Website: home-depot
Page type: payment
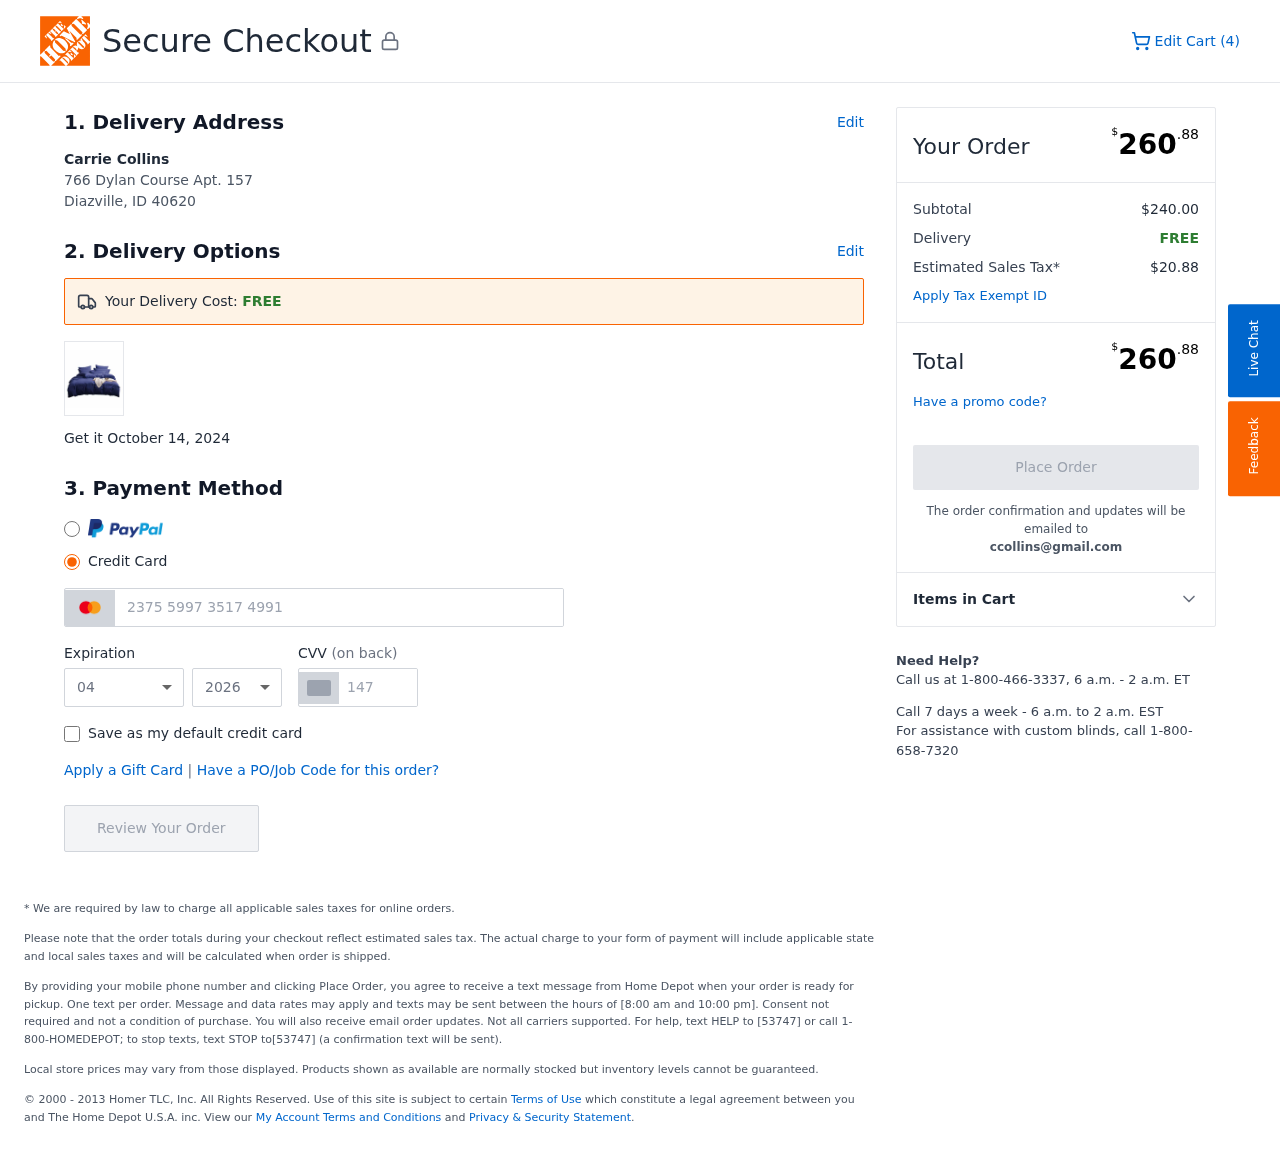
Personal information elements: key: PII_CARD_CVV
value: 147
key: PII_CARD_EXPIRY_MONTH
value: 04
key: PII_CARD_EXPIRY_YEAR
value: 26
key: PII_CARD_NUMBER
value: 2375 5997 3517 4991
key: PII_CITY_STATE_ZIP
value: Diazville, ID 40620
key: PII_EMAIL
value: ccollins@gmail.com
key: PII_FULLNAME
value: Carrie Collins
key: PII_STREET
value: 766 Dylan Course Apt. 157
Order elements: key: ORDER_NUM_ITEMS
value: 4
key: ORDER_DELIVERY_DATE
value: October 14, 2024
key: ORDER_TOTAL
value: $260.88
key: ORDER_SUBTOTAL
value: $240.00
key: ORDER_SHIPPING_COST
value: FREE
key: ORDER_TAX
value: $20.88